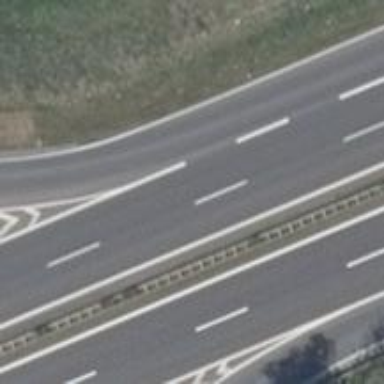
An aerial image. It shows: Motorway junction.